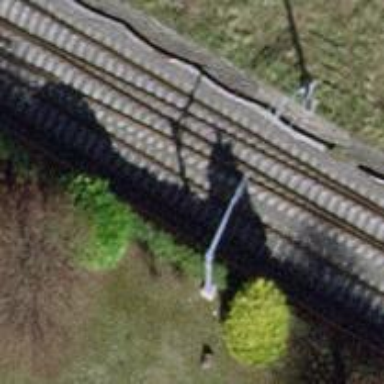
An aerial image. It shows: Siding railway track with electrified contact line.